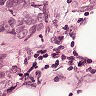
Metastatic tissue present: yes